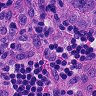
Metastatic tissue present: yes